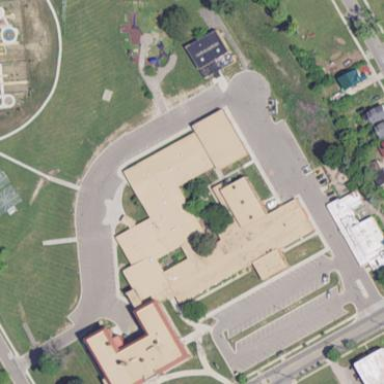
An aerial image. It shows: School building.